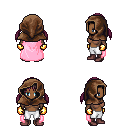
a pixel art fantasy rpg character, female body template, human, dark skin, pink cape, white pants, white blonde twin-tailed hairstyle, cloth hood, gold gloves, maroon shoes, four views (front, back, left, right), 2x2 character sprite sheet, small pixel art, hard edges, no anti-aliasing